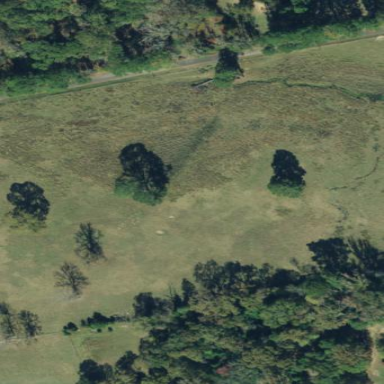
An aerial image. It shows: Pasture covered in meadow.